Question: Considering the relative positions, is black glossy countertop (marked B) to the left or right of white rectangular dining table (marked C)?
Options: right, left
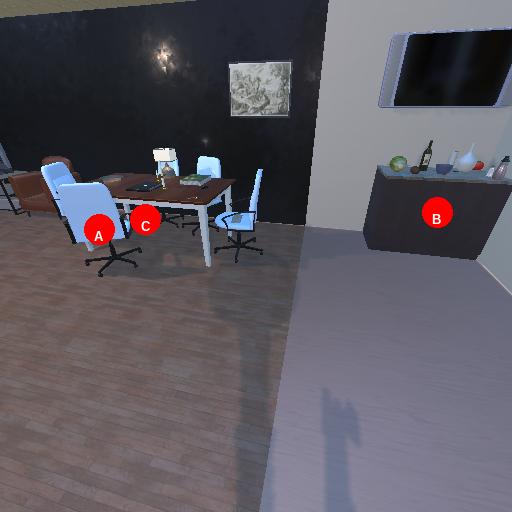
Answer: right